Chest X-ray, PA view. Patient: 75 years old, sex M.
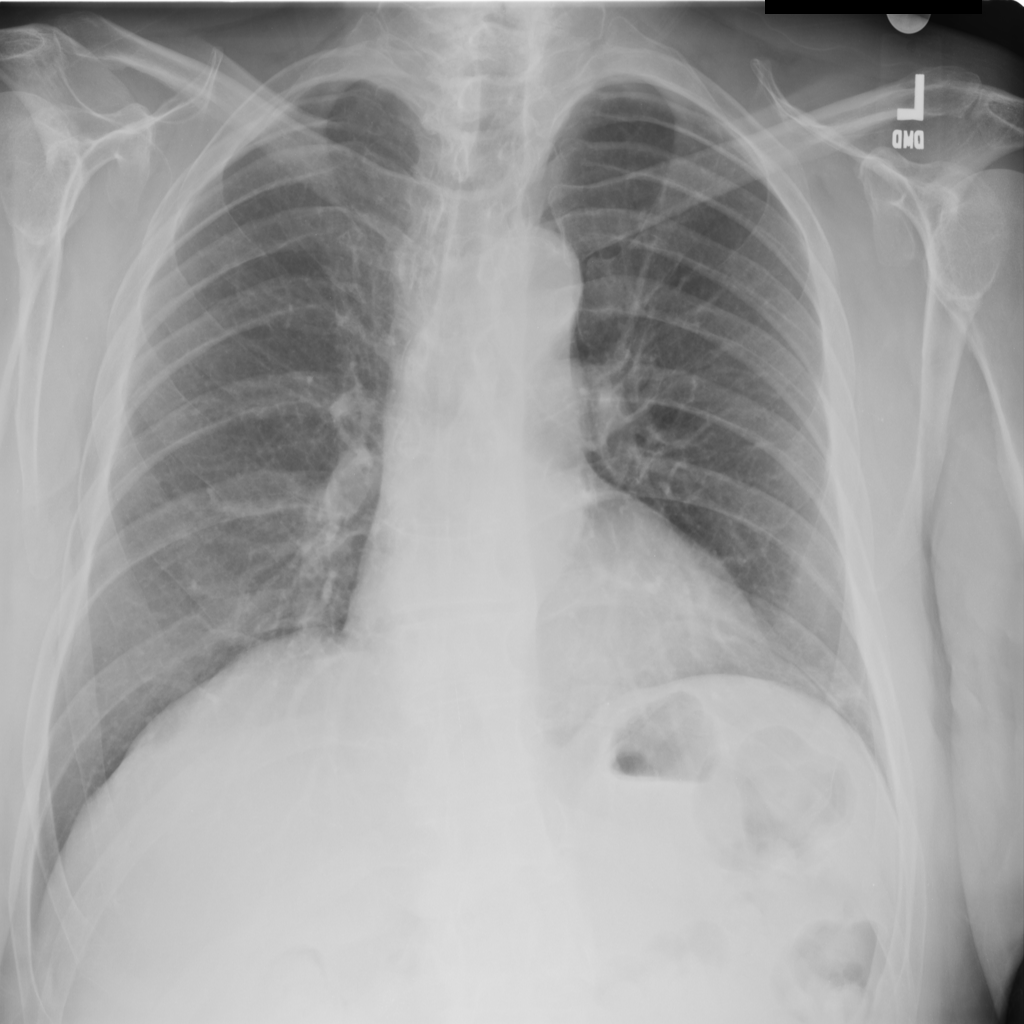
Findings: No Finding